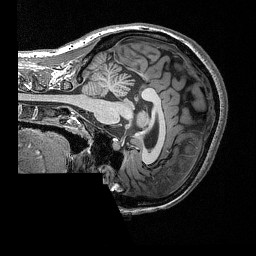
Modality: T1w
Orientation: sagittal
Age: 23
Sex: female
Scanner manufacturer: siemens
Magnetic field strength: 3 T
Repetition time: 2.53 s
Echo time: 0.00309 s